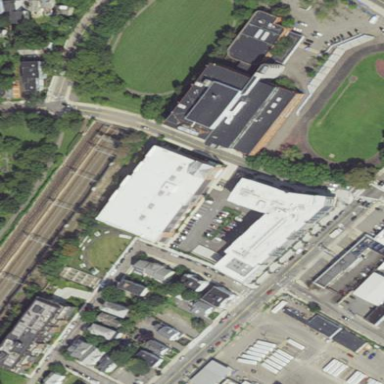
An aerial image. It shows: Building used for storage rental.